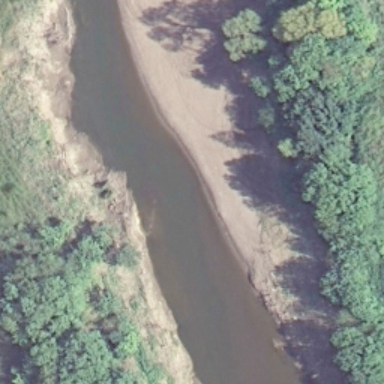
It is a river with dense forest on both banks of the river .